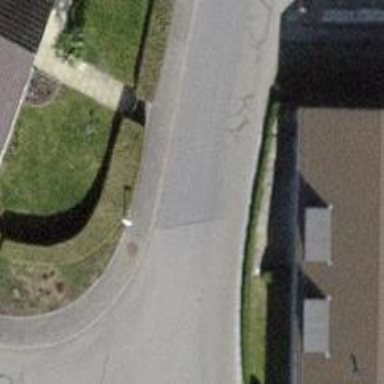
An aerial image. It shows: Asphalt sidewalk.